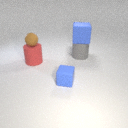
large gray rubber cylinder below large blue rubber cube